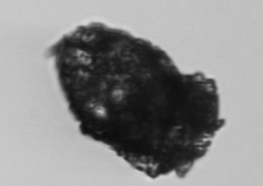
Label: Stenosemella_pacifica